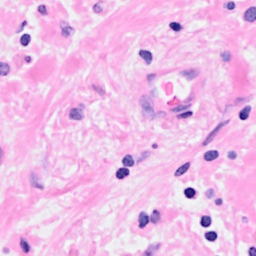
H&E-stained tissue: Breast